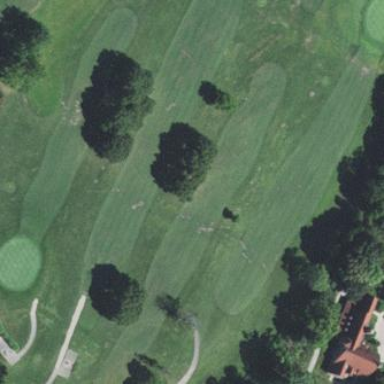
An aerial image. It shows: Rough grassy area used for golf.